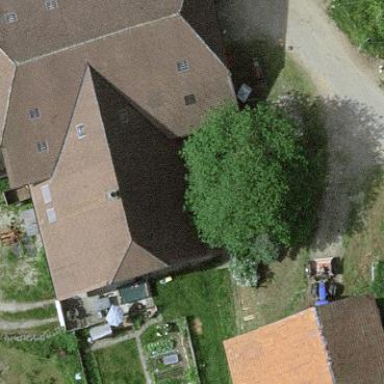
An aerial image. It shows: Farm building.